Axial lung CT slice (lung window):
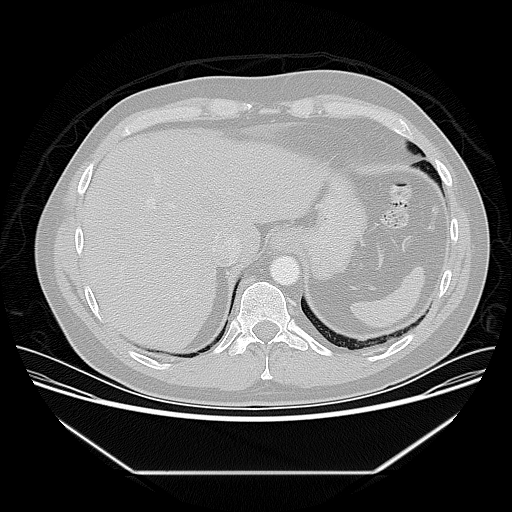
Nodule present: no